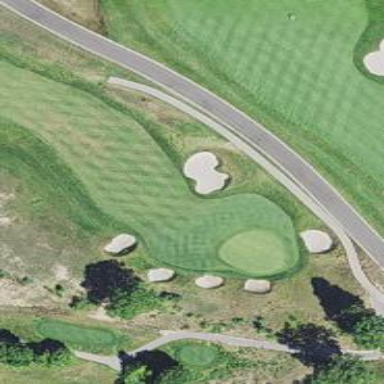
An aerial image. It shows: Path for both road and golf.